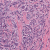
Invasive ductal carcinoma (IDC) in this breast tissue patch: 1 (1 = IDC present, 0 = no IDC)